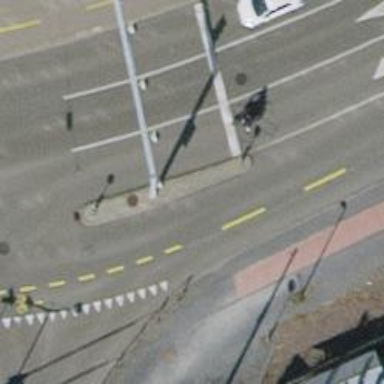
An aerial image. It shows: Road with traffic signals.